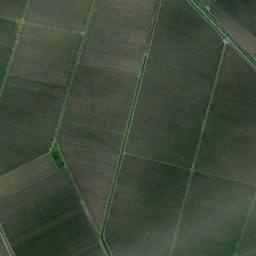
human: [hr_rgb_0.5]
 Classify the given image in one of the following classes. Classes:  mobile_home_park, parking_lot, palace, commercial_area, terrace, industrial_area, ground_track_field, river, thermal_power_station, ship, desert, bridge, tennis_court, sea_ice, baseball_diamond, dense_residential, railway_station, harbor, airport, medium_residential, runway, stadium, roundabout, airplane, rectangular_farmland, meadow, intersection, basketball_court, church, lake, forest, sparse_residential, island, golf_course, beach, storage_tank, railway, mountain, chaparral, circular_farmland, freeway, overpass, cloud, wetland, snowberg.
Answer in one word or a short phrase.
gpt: rectangular_farmland